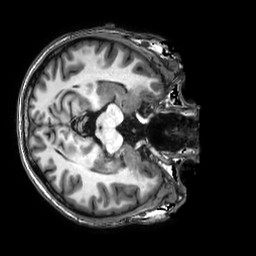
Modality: T1w
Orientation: axial
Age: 44
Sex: male
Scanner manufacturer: philips
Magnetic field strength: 3 T
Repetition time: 0.008168 s
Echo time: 0.003739 s